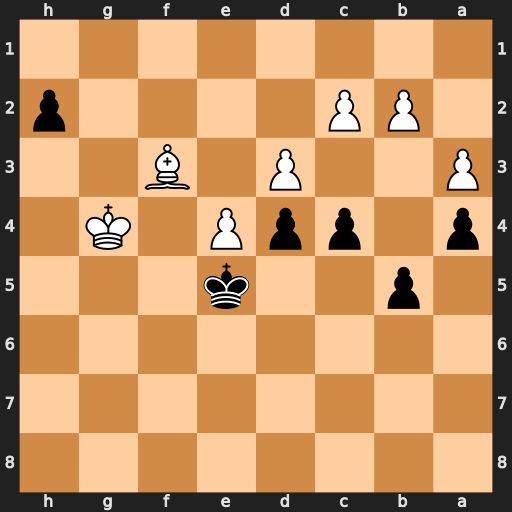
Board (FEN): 8/8/8/1p2k3/p1ppP1K1/P2P1B2/1PP4p/8
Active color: b
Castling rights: -
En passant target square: -
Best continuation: c3 bxc3 dxc3